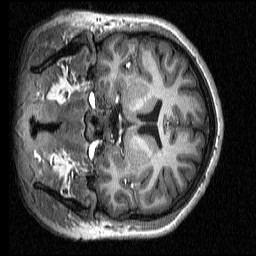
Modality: T1w
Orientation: coronal